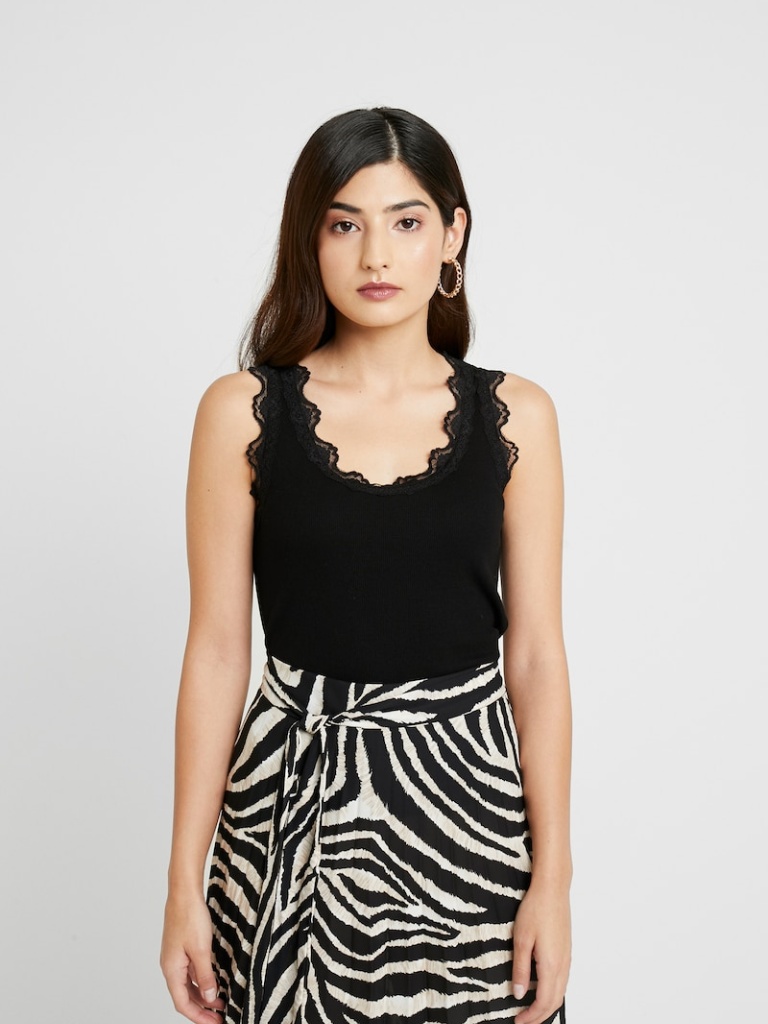
cotton tight sleeveless hip length Fully Tucked in scoop tank